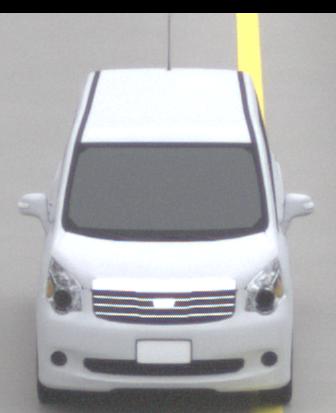
Make: Toyota
Model: Noah
Detailed model: Voxy R70G
Model produced from: 2007
Model produced until: 2013
Doors: 5
Color: white
Road condition: wet road
Daytime: morning or afternoon
Contrast: low contrast